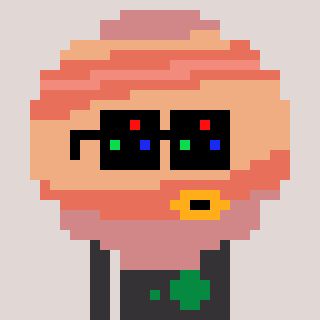
a pixel art character with square black sunglasses, a jupiter-shaped head and a grayscale-colored body on a warm background